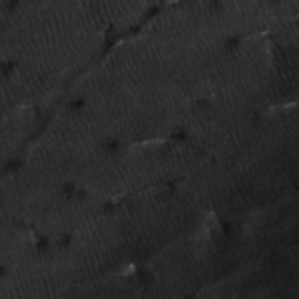
Label: frost